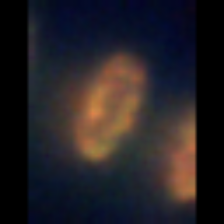
Taxon: Thalassiosira
Group: Diatoms